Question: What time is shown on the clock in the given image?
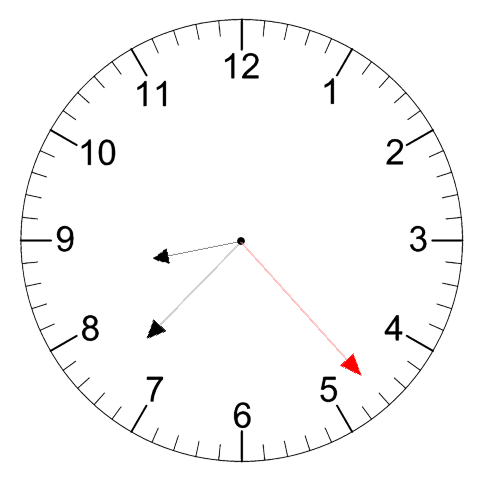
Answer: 08:37:23